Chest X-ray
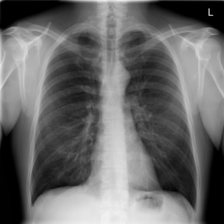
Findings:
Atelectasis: negative
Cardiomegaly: negative
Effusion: negative
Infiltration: negative
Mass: negative
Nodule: negative
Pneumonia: negative
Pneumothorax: negative
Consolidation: negative
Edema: negative
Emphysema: negative
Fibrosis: negative
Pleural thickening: negative
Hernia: negative